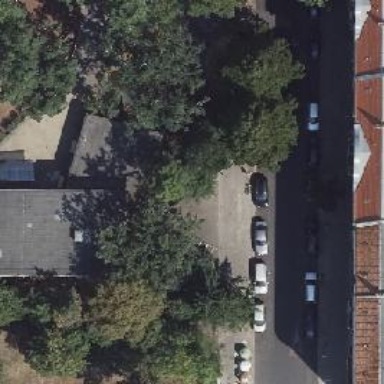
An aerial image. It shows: Bicycle parking located on the sidewalk.